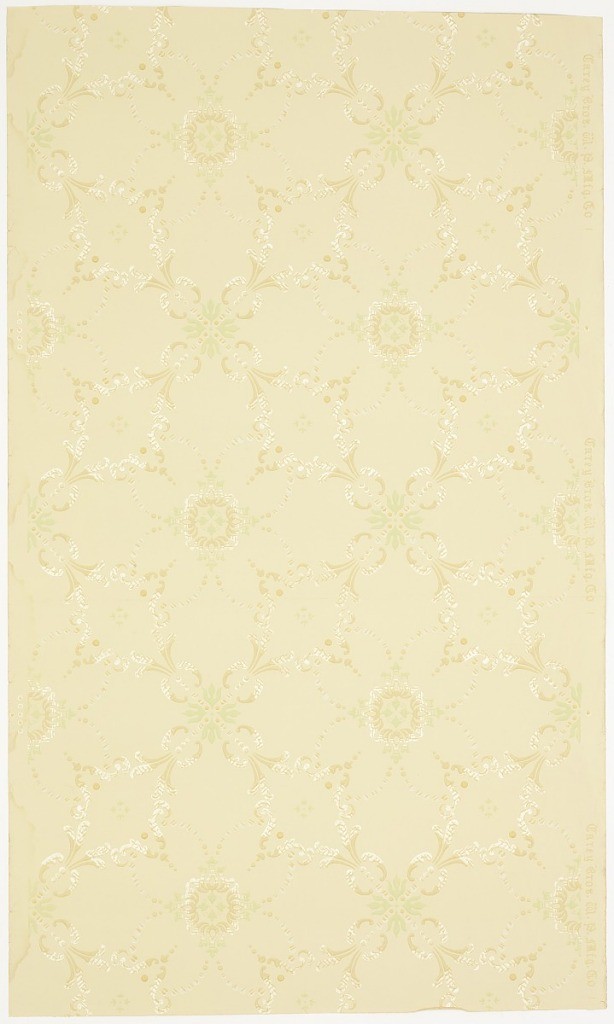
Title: Ceiling paper
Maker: Carey Bros. W.P. Mfg. Co., Philadelphia, Pennsylvania, founded 1882
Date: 1905–1915
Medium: Machine-printed paper, liquid mica
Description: Alternating floral motifs connected by beading, scrolls, and beaded swag, forming a treillage pattern. Ground is beige. Printed in green, white, white mica, and tans.
Printed in selvedge: "Carey Bros. W. P. Mfg. Co 1"